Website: lowes
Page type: customer-info-address
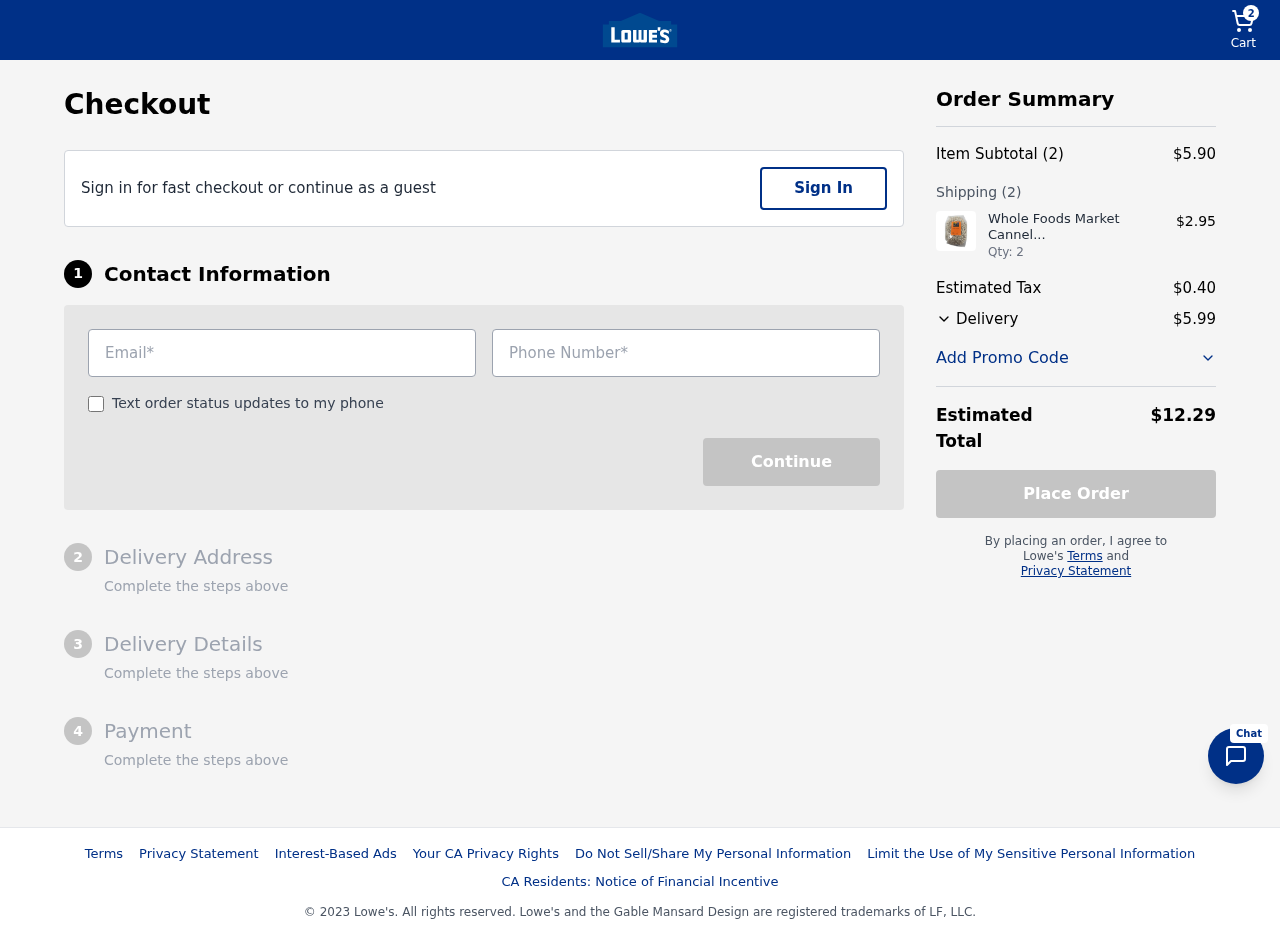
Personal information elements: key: PII_EMAIL
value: davidhaynes@yahoo.com
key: PII_PHONE
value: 7609449996
Product elements: key: PRODUCT1_NAME
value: Whole Foods Market Cannellini Beans, 250 g
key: PRODUCT1_PRICE
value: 2.95
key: PRODUCT1_QUANTITY
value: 2
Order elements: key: ORDER_NUM_ITEMS
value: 2
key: ORDER_SUBTOTAL
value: $5.90
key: ORDER_NUM_ITEMS2
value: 2
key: ORDER_TAX
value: $0.40
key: ORDER_SHIPPING_COST
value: $5.99
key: ORDER_TOTAL
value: $12.29